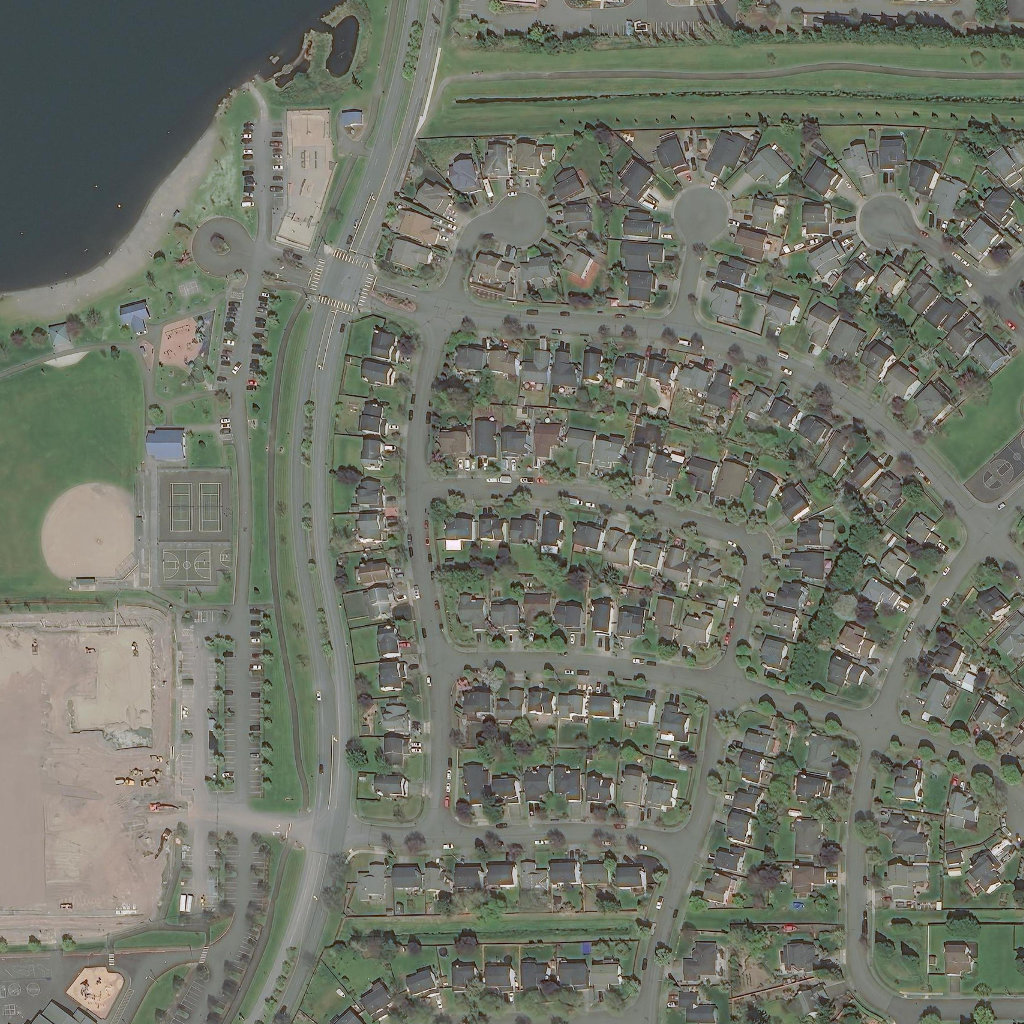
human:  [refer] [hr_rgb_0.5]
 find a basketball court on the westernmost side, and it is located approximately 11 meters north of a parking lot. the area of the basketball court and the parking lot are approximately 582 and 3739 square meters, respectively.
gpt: <box>[[15, 53, 21, 57, 0]]</box>

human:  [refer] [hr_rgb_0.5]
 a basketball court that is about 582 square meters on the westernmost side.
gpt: <box>[[15, 53, 21, 57, 0]]</box>

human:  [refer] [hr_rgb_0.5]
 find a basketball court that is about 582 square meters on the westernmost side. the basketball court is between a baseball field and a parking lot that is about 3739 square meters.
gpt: <box>[[15, 53, 21, 57, 0]]</box>